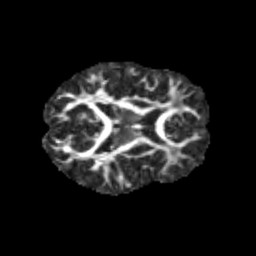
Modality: FA
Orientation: axial
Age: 10
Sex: male
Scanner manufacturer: siemens
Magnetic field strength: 3 T
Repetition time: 3.8 s
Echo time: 0.07 s